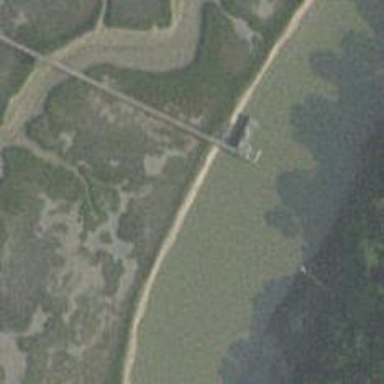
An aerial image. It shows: Man-made pier.